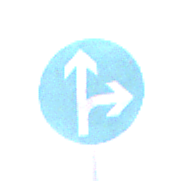
Verkehrszeichen: VorgeschriebeneFahrtrichtungGeradeausOderRechts
Umgebung: Outdoor, Nature
Tageszeit: Midday
Wetter: PartlyCloudy
Licht: Natural
Jahreszeit: NotSpecified
Kontrast: LowContrast